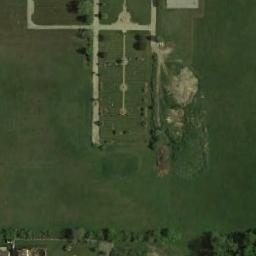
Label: meadow